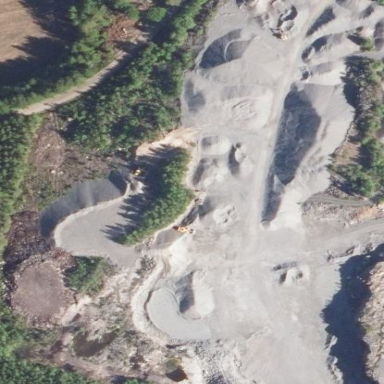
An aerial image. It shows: Quarry area.